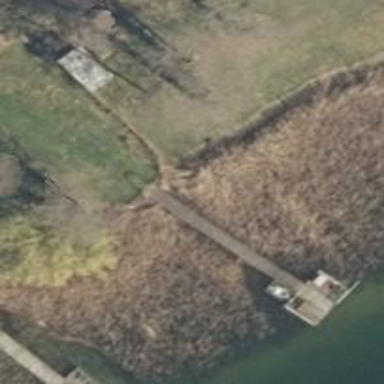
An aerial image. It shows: Man-made pier.